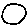
Label: moon